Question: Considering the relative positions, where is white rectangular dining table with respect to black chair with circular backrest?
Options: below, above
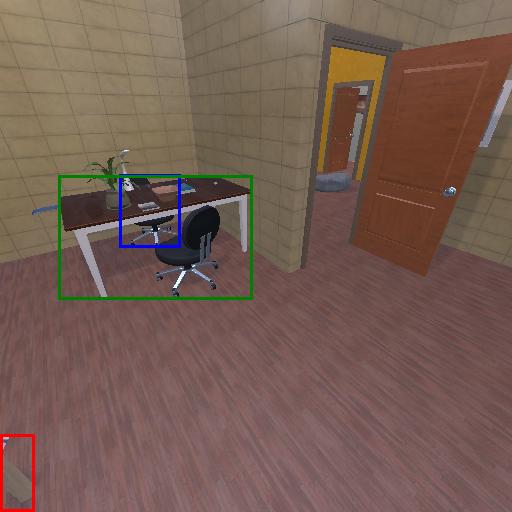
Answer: below